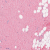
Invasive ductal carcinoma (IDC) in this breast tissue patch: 0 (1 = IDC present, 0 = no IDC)